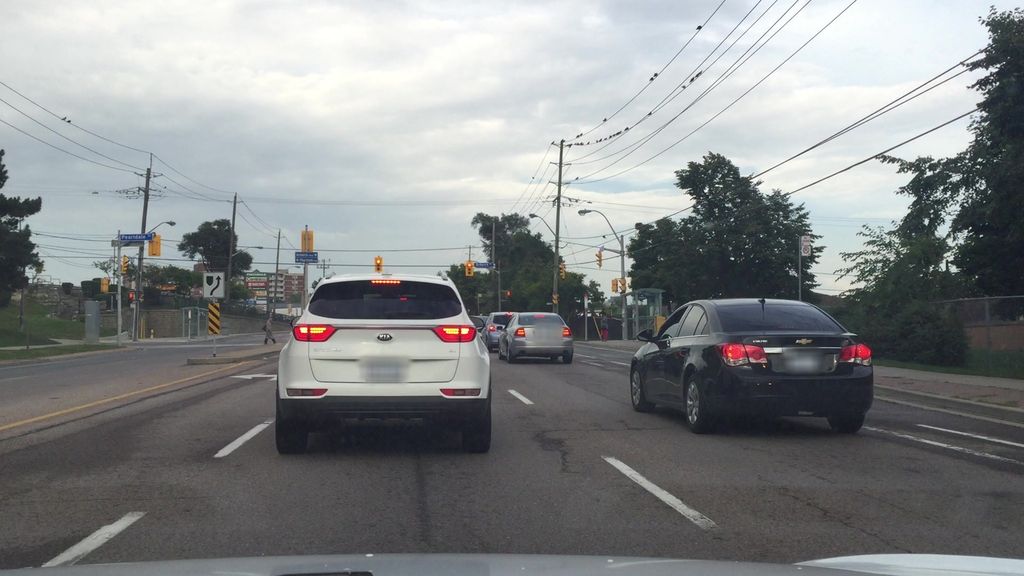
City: toronto